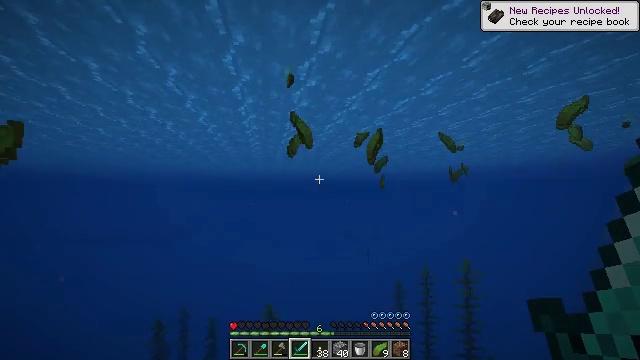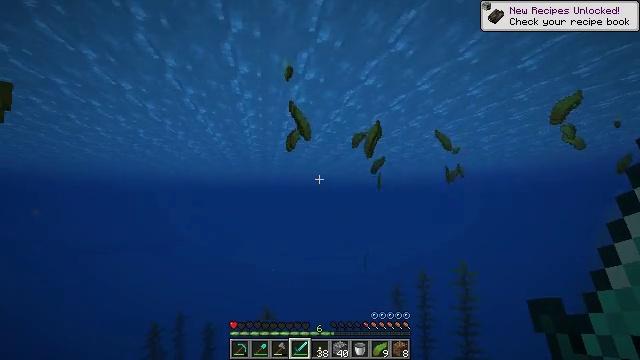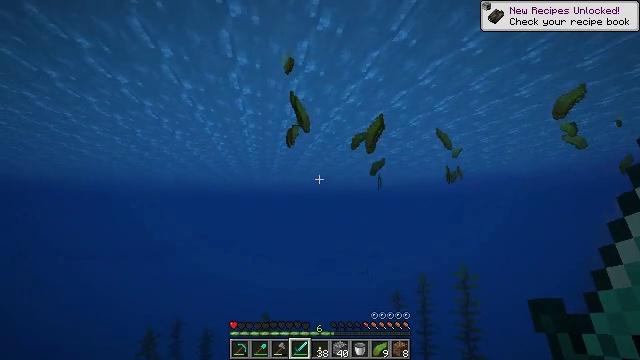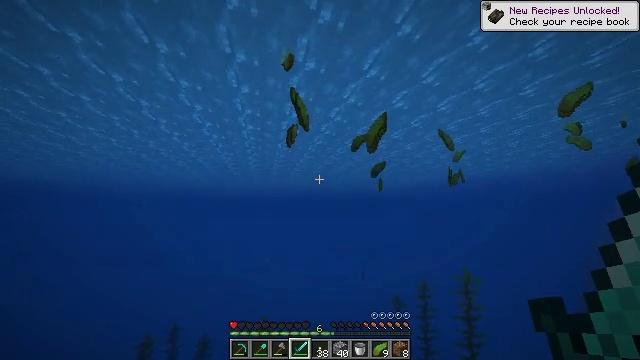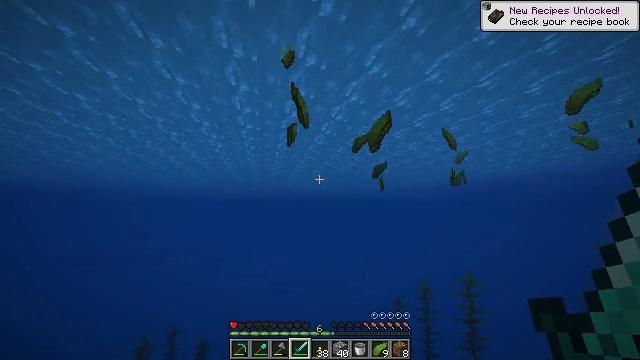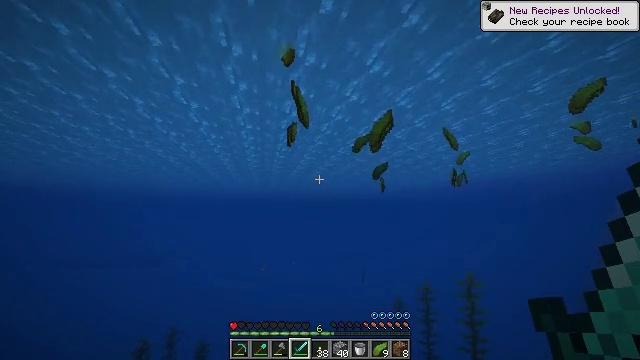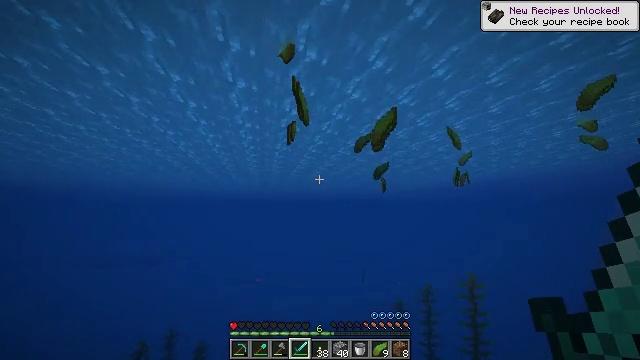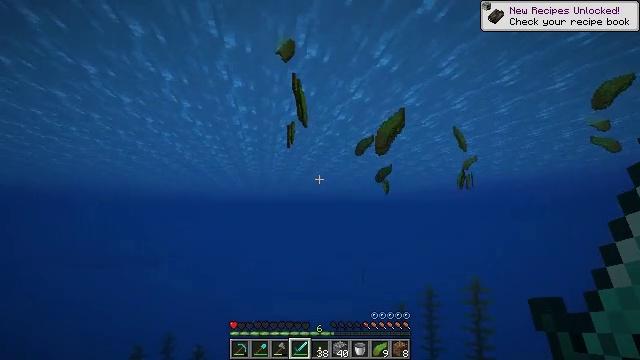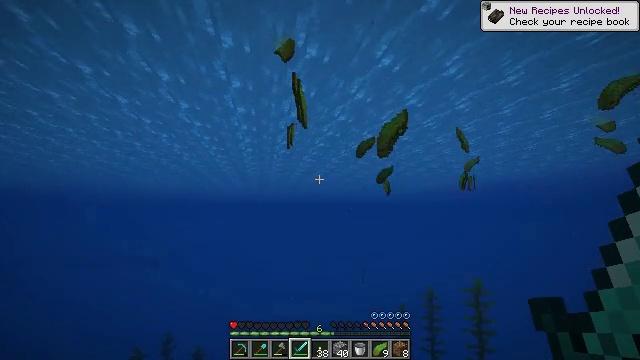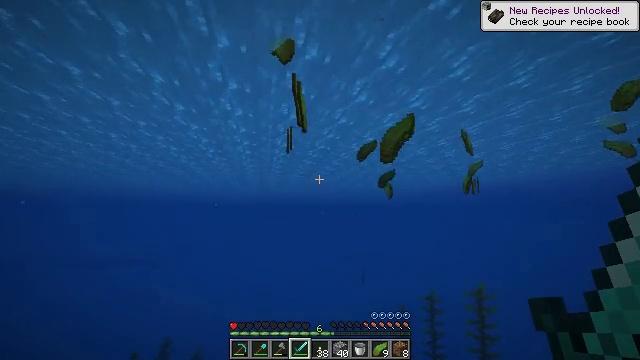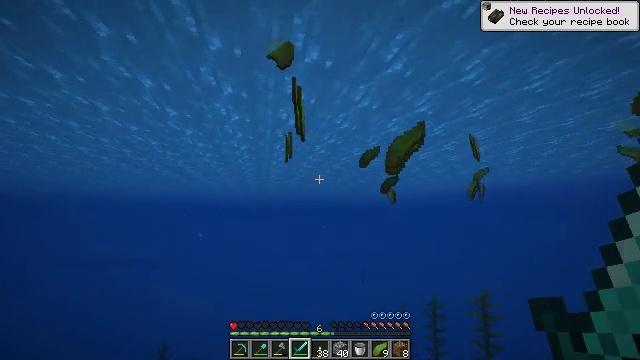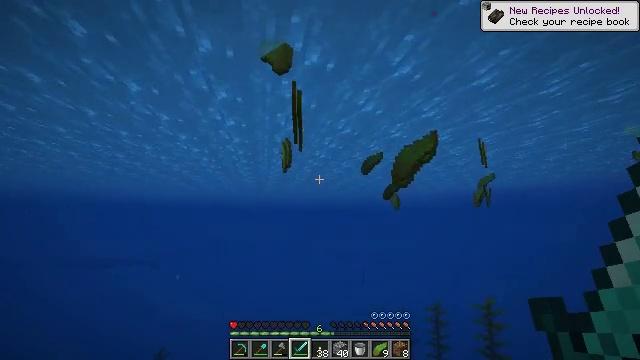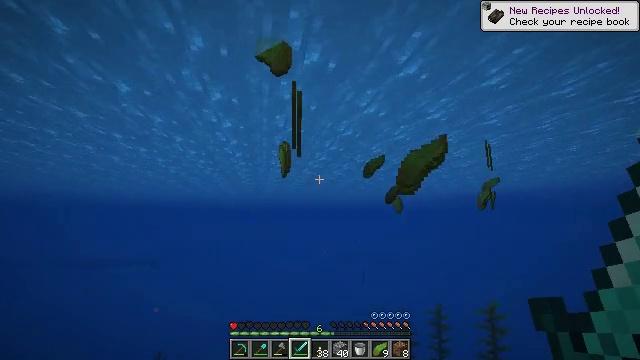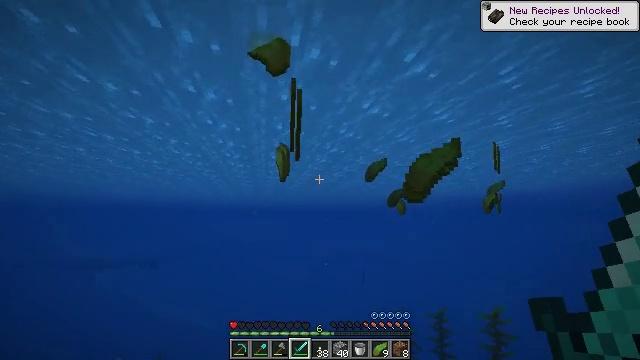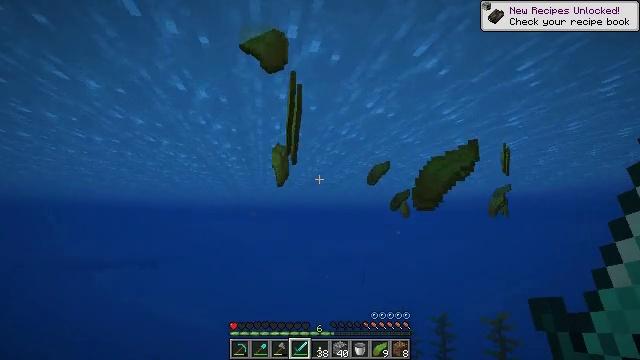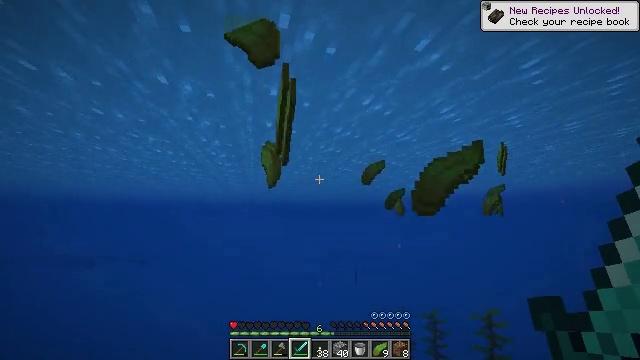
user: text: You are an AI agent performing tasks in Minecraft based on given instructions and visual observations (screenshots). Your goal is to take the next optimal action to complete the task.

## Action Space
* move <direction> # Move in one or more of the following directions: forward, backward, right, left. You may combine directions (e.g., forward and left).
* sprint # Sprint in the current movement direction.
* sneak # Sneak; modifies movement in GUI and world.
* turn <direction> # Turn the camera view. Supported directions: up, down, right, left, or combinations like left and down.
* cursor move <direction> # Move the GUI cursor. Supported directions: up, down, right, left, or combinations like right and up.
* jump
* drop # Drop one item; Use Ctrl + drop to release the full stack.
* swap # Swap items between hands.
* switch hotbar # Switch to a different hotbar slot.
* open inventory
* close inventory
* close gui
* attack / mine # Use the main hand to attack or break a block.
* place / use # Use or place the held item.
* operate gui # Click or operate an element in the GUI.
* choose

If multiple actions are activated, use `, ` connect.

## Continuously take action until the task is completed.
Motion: motion action
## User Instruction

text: Remove a lily of the valley from the inventory.
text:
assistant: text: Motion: move forward, sprint, turn up
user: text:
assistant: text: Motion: move forward, sprint, turn up
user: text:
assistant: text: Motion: move forward, sprint
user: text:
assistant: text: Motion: move forward, sprint
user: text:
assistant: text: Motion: move forward, sprint
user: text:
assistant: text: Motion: move forward, sprint, jump
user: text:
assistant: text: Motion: move forward, sprint, jump
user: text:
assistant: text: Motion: move forward, sprint, jump
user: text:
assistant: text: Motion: move forward, sprint, jump
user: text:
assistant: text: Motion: move forward, sprint, jump
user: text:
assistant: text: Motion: move forward, sprint
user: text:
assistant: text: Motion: move forward, sprint
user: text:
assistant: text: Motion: move forward, sprint
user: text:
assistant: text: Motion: move forward, sprint
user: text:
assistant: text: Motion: move forward, sprint, turn right, jump
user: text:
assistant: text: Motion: move forward, sprint, turn right and down, jump
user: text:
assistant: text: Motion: move forward, sprint, turn right and down, jump
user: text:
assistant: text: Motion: move forward, sprint, turn right and down, jump
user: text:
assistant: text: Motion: move forward, sprint, turn right and down
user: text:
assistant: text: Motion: move forward, sprint, turn right and down
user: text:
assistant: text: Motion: move forward, sprint, turn right and down
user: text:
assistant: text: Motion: move forward, sprint
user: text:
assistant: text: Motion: move forward, sprint
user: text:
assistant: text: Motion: move forward, sprint
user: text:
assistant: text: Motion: move forward, sprint
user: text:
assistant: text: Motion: move forward, sprint
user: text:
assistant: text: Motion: move forward, sprint
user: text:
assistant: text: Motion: move forward, sprint
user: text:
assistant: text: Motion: move forward, sprint
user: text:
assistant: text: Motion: move forward, sprint, turn right